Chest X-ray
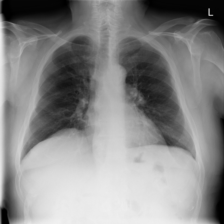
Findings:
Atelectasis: negative
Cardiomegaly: negative
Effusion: negative
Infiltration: negative
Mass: negative
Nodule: negative
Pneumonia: negative
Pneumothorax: negative
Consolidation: negative
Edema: negative
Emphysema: negative
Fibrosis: negative
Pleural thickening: positive
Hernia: negative